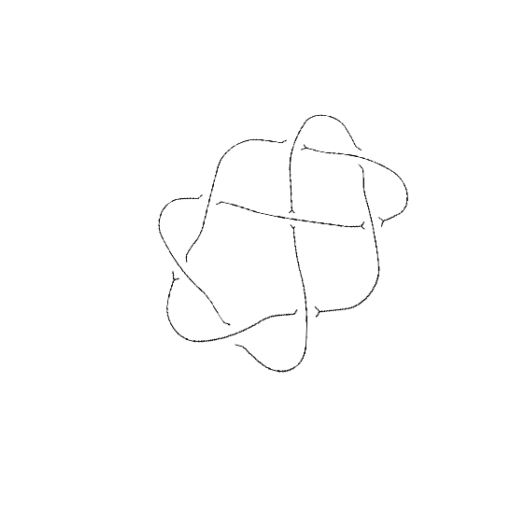
Crossing number: 8